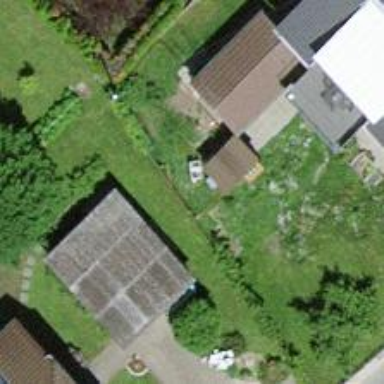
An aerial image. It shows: Garage.